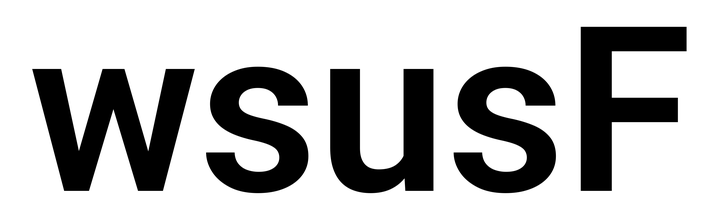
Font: Roboto_SemiBold